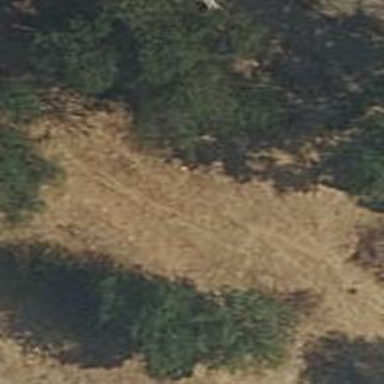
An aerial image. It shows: Dirt path.